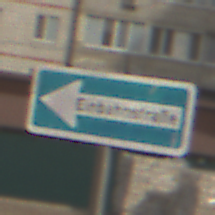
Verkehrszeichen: EinbahnstrasseLinksweisend
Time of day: MorningAfternoon
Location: Outdoor (Urban)
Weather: PartlyCloudy
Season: NotSpecified
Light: Natural